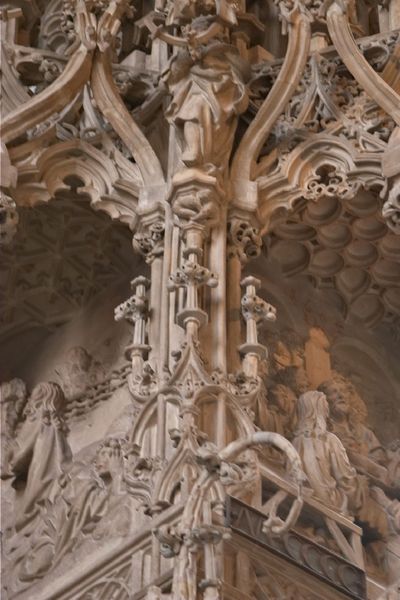
Titel: Sakramentshaus in St. Lorenz in Nürnberg
Künstler: Adam Kraft
Standort: Nürnberg, St. Lorenz (EU - D - B)
Schlagwörter: blätter, fuß, mann, menschen, fenster, frau, geschwungen, haar, marmor, säule, gebäude, ornament, bart, architektur, barock, falten, gesicht, stein, brüstung, kirche, decke, kind, rokkoko, gotik, rokoko, engel, skulptur, relief, ecke, bogen, empore, figuren, detail, dekor, ornamente, verzierung, stuck, faltenwurf, foto, bögen, gewölbe, stern, dom, altar, kapitell, skulpturen, gotisch, rosette, spitzbogen, jesus, chor, baldachin, gips, porzelan, sten, kandelaber, gebälk, nach oben, fialen, figurengruppe, himmlisch, spätmittelalter, schnörksel, renissaince